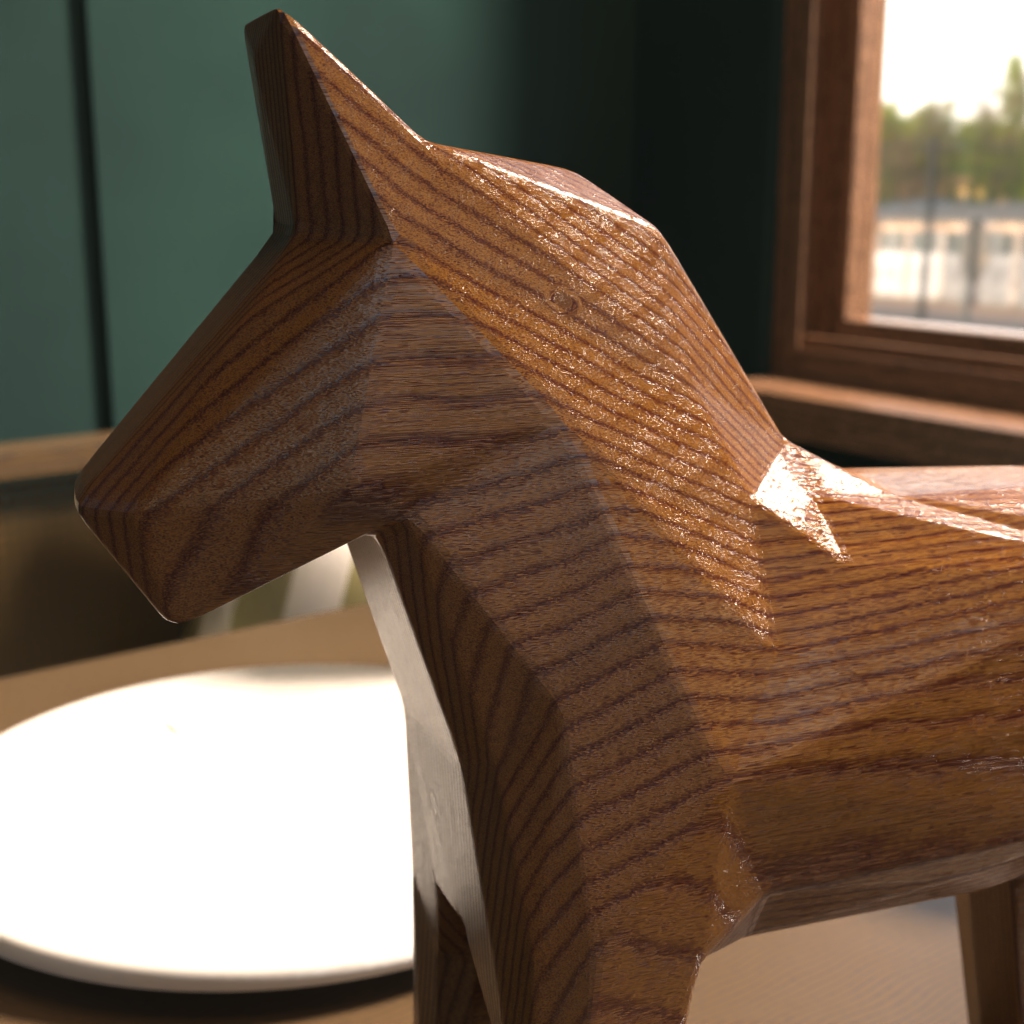
A high quality rendering of a dalahest_oak dalecarlian horse figurine made of varnished dark oak standing on a wooden table in an a sports hall with natural soft daylight from windows,medium shot from the front right side , 50 mm, f 22